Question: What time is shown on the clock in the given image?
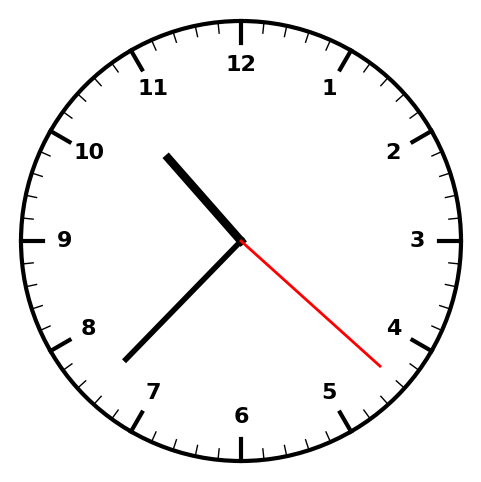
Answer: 10:37:22